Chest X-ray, AP view. Patient: 59 years old, sex F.
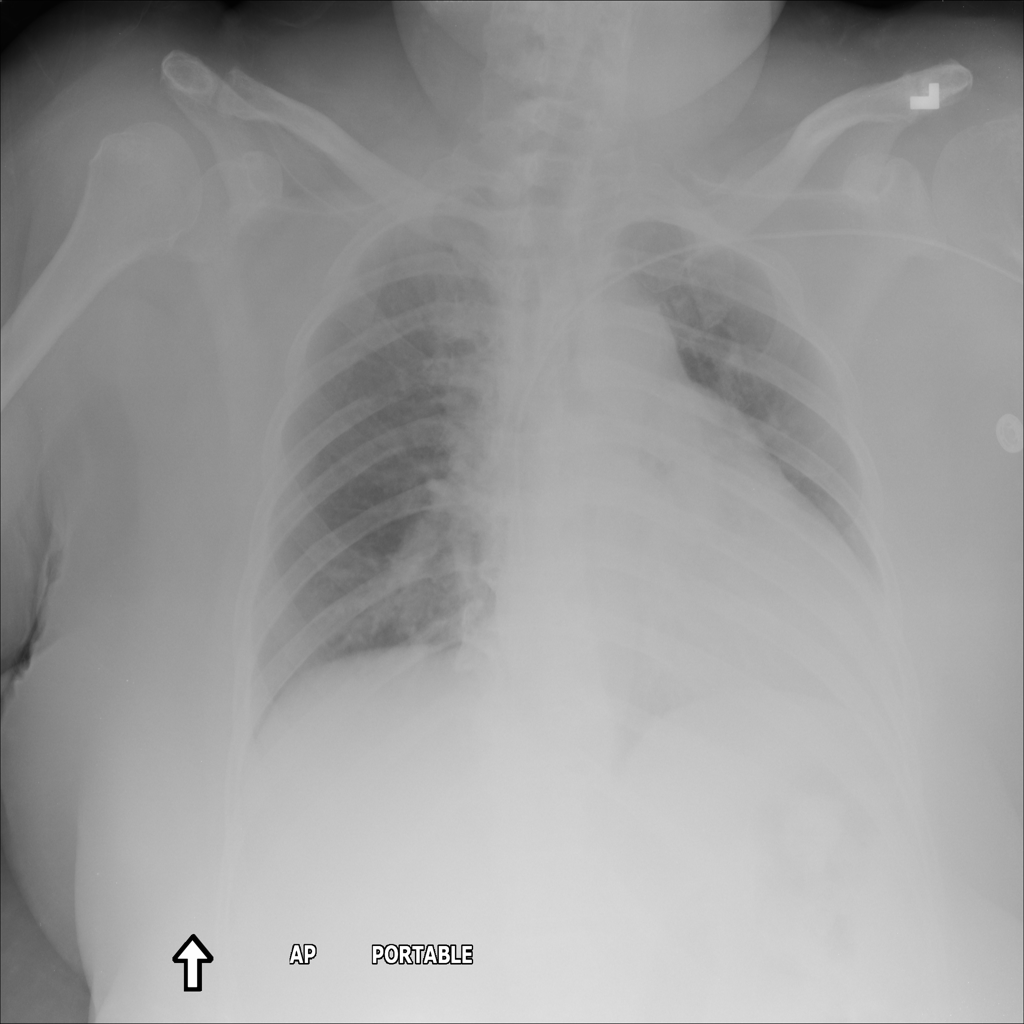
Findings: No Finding